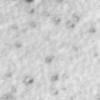
Label: no_change